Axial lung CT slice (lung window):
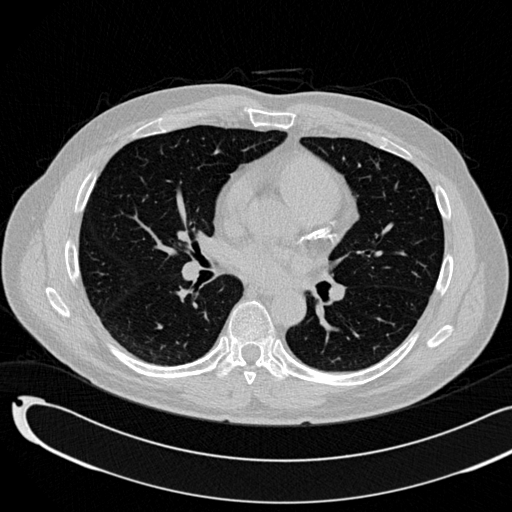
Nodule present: no